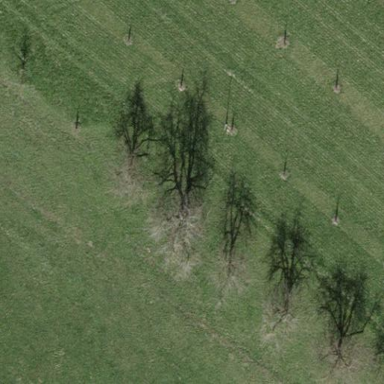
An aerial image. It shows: Orchard.